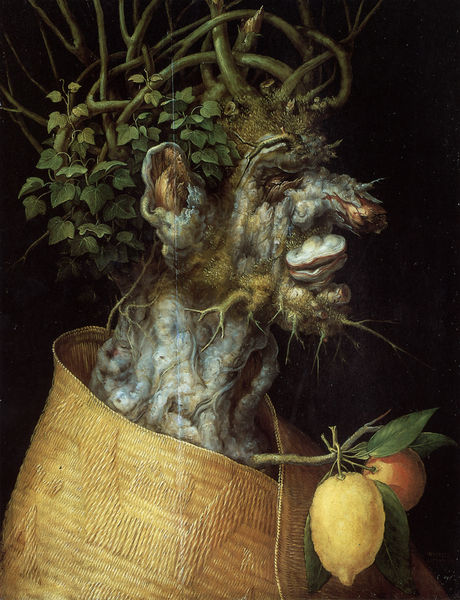
Titel: Der Winter
Künstler: Giuseppe Arcimboldo
Standort: Wien
Institution: Kunsthistorisches Museum
Schlagwörter: baum, blau, blätter, gemälde, kopf, mann, umhang, vogel, weiß, bäume, gelb, grün, äste, braun, grau, haar, holz, mund, nase, ohr, orange, profil, schwarz, stirn, stroh, ölbild, blick, gras, obst, rot, schal, tuch, expressionismus, malerei, muster, alt, bart, augen, barock, gesicht, kleidung, mensch, stein, bild, bildnis, hals, portrait, porträt, ast, baumstamm, natur, stamm, vögel, zweige, auge, figur, haare, mantel, decke, blatt, pflanze, pflanzen, augenbrauen, kinn, lippe, lippen, ohren, renaissance, wald, frucht, früchte, gemüse, ranken, stilleben, stillleben, apfel, mandarine, sommer, herbst, winter, stämme, wild, essen, wolle, seitenansicht, korb, frühling, collage, surrealismus, gestalt, vanitas, stümpfe, geflecht, wurzel, zweig, moos, haarig, tasche, allegorie, bast, wurzeln, efeu, silbern, geflochten, manierismus, geäst, rinde, wesen, blattwerk, pfirsich, schlangen, schlangenköpfe, knorrig, weinlaub, muschel, zwerg, hörner, wien, muscheln, zitrone, jahreszeit, illusion, zitronen, schwamm, fantasie, klee, elfe, grotesk, pilze, tafelbild, matte, auster, zitrusfrüchte, rudolf, geist, flechtwerk, wachsen, pilz, prag, triebe, einkaufskorb, zyklus, strohmatte, gnom, bläter, knolle, knollen, bätter, ästchen, abgesägt, troll, physiognomie, arcimboldo, gespentisch, aufe, archimbaldo, archimboldo, bastmatte, baummensch, baumpilz, baumschwammerl, baumstrunk, baumtriebe, der winter, eingekauft, flechtmatte, giuseppe, giuseppe arcimboldo, jahresteiten, khm wien, kuriosum, menschliche gestalt, pilzr, srtrohmatte, tarnung, vorsommer, waldgeist, wulstig, zirone, zitone, haaer, aprel, waldschrat, produce, growth, baumschwamm, gestrüppkopf, fruitful, rooted, planted